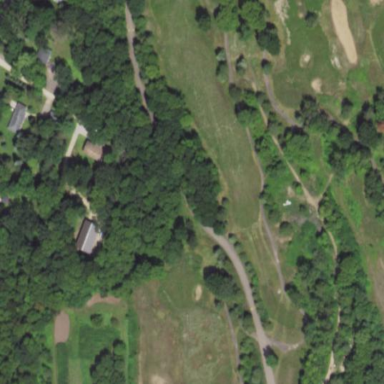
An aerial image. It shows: Golf fairway surrounded by grass.